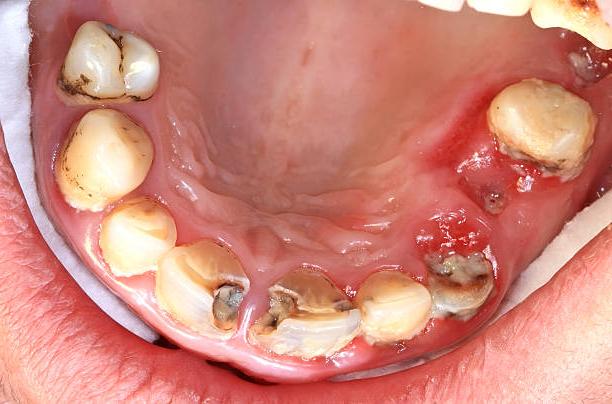
Condition: Gingivitis